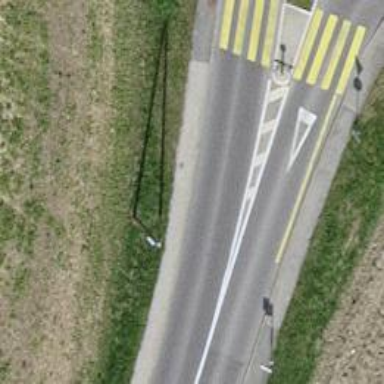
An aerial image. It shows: Secondary road.